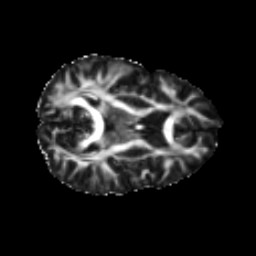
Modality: FA
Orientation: axial
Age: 42
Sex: female
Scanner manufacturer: ge
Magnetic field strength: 3 T
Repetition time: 7.8 s
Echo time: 0.0606 s